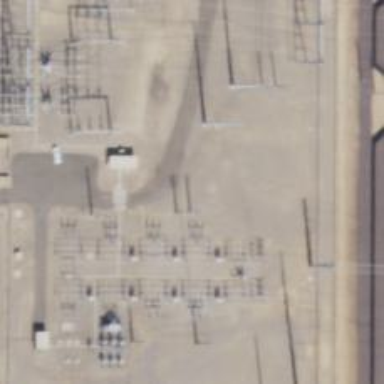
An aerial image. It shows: Switch used for power control.